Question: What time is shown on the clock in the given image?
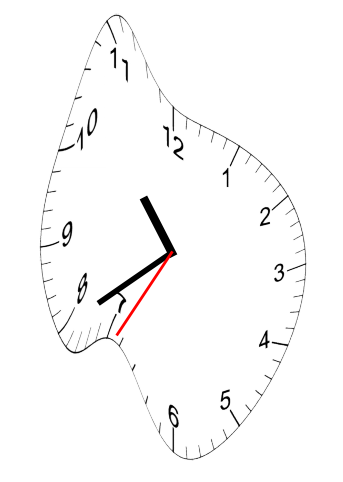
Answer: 10:39:35